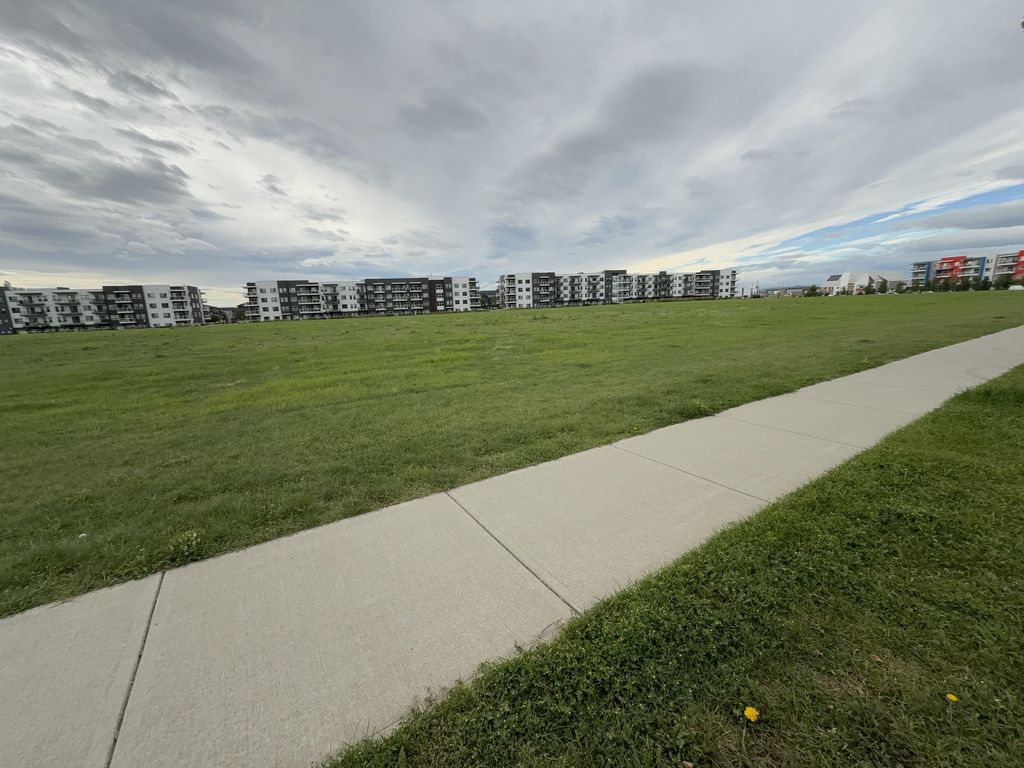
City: calgary